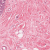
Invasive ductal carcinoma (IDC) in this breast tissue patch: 0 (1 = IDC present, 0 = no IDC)